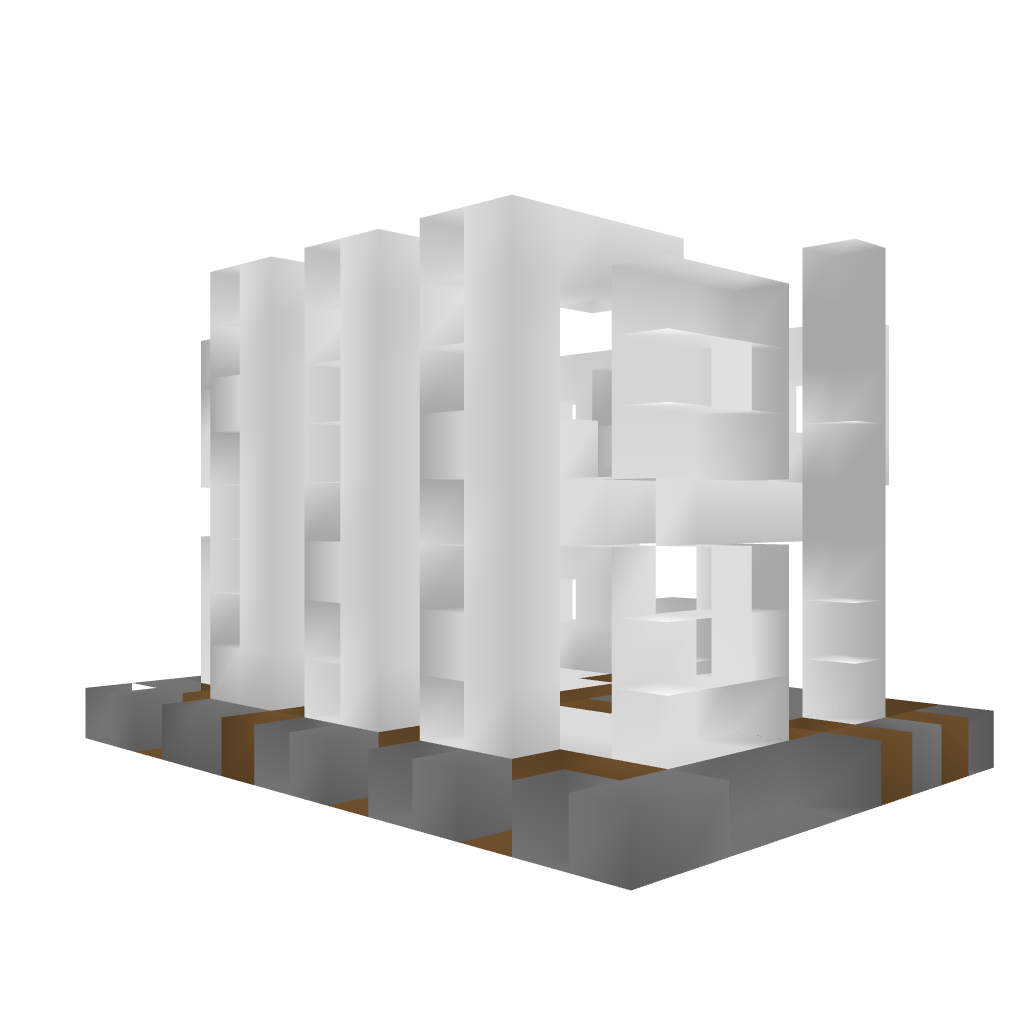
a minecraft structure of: Modern House #5 bad low quality